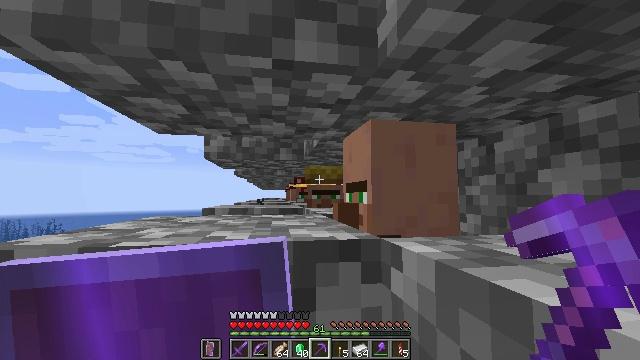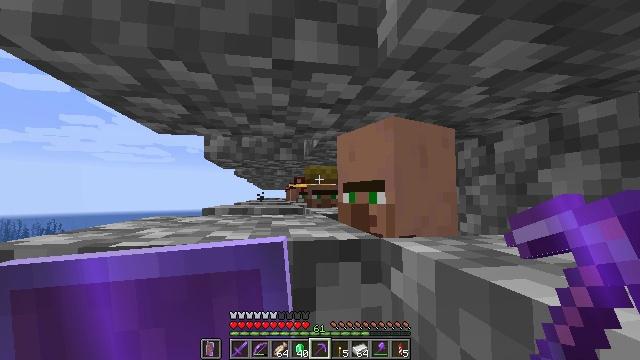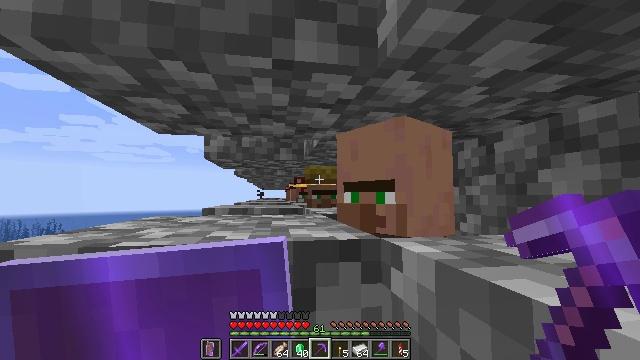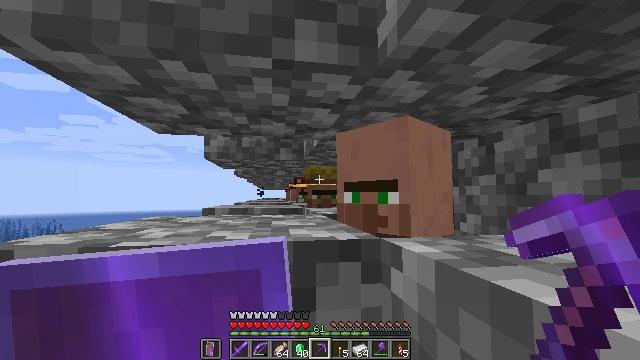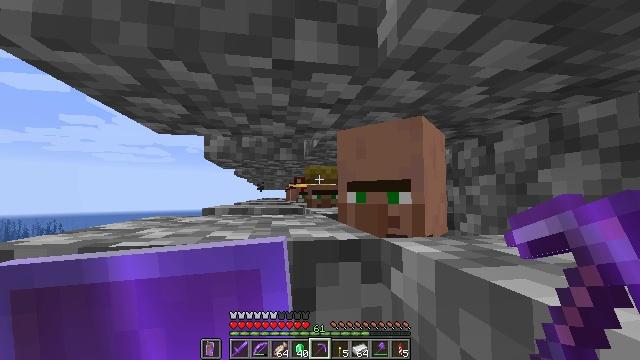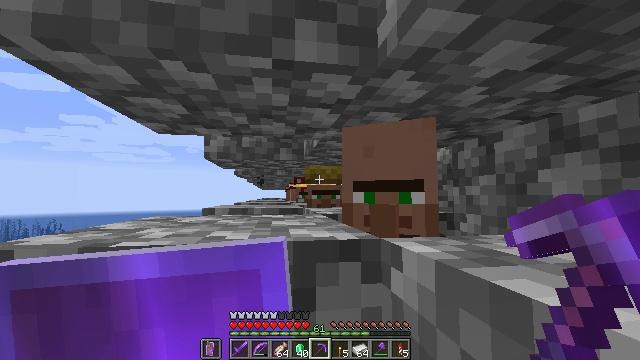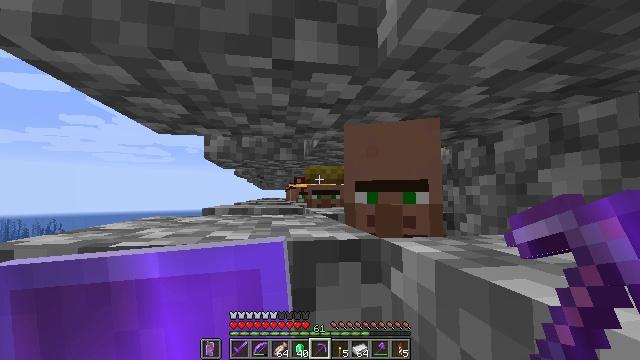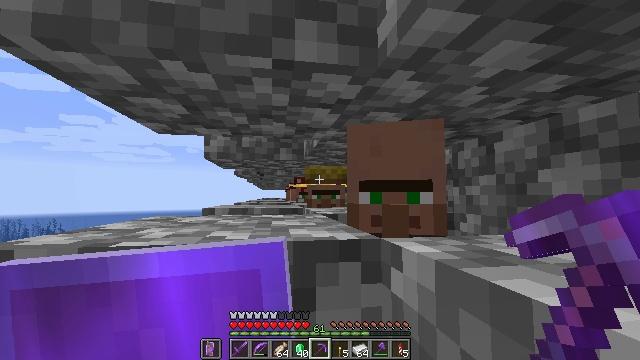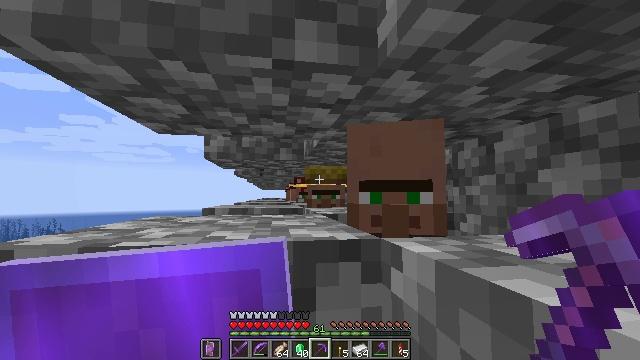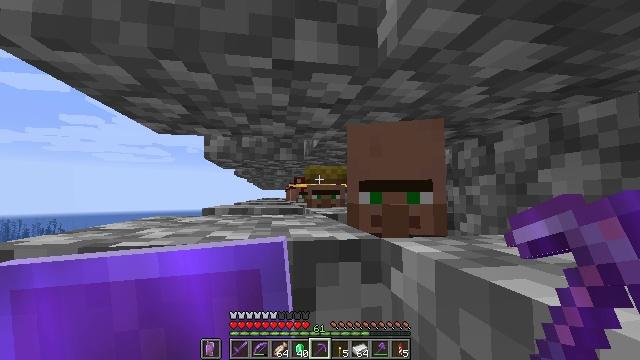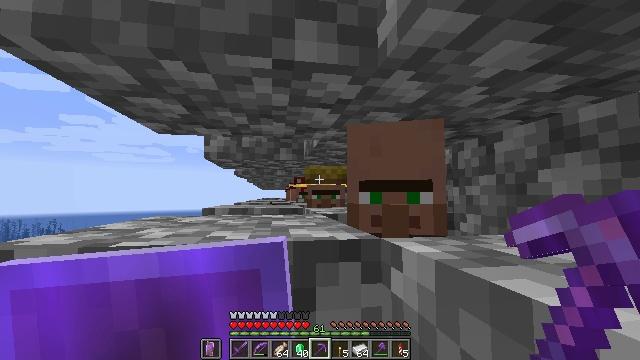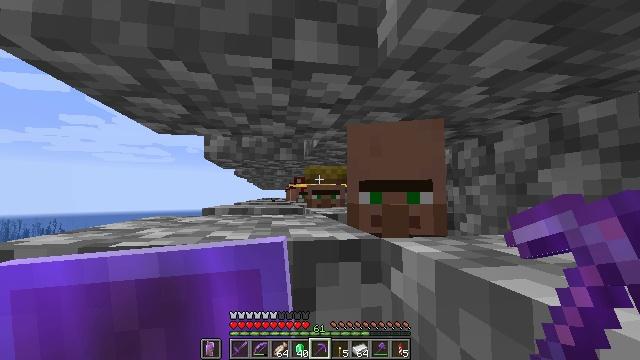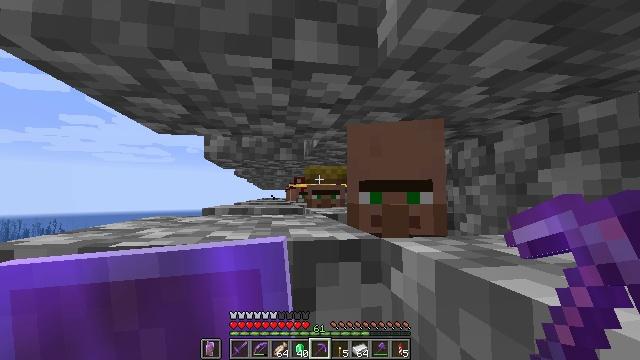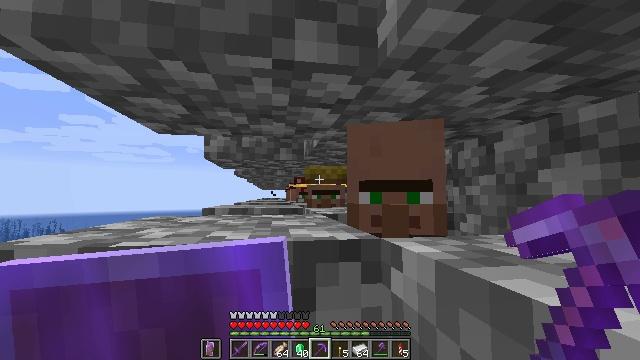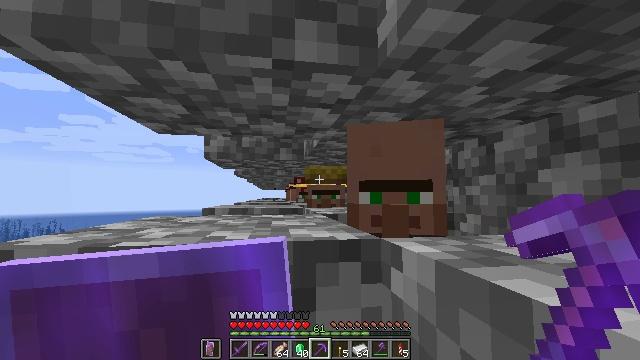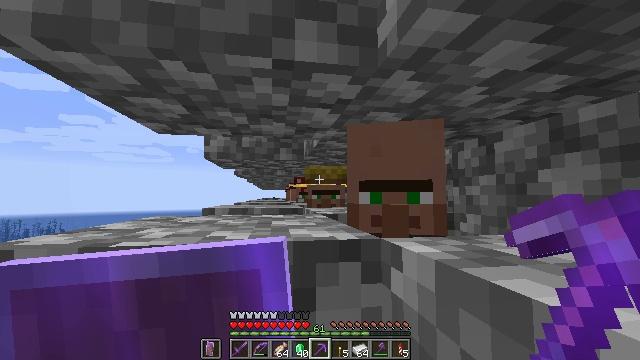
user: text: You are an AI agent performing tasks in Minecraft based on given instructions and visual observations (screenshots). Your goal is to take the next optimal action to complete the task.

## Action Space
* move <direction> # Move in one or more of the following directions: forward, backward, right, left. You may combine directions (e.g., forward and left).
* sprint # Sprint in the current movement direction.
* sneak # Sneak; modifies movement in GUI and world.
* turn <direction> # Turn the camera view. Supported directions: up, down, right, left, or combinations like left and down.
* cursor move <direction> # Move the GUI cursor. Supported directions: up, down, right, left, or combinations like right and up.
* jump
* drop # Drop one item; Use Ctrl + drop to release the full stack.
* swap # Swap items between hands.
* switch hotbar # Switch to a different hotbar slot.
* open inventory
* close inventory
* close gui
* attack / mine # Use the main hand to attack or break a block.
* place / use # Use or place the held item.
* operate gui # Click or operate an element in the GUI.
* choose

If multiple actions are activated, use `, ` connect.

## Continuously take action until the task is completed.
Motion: motion action
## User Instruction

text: Craft the chainmail helmet using the crafting table.
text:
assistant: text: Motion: no_op
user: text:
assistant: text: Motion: no_op
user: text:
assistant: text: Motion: no_op
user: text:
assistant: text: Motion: no_op
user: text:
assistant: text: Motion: no_op
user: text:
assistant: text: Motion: no_op
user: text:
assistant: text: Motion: no_op
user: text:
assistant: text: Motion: no_op
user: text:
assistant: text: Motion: no_op
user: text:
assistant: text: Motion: no_op
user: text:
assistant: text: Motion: no_op
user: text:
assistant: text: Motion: no_op
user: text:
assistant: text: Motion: no_op
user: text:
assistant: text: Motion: no_op
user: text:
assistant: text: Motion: no_op
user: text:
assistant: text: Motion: no_op
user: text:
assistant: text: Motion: no_op
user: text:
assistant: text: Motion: no_op
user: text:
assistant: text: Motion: no_op
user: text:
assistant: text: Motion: no_op
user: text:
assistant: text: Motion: no_op
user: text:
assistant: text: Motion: no_op
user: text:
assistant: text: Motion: no_op
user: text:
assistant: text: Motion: no_op
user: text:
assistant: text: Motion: no_op
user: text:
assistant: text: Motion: no_op
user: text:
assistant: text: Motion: no_op
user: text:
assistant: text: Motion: no_op
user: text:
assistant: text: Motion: no_op
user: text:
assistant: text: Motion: no_op